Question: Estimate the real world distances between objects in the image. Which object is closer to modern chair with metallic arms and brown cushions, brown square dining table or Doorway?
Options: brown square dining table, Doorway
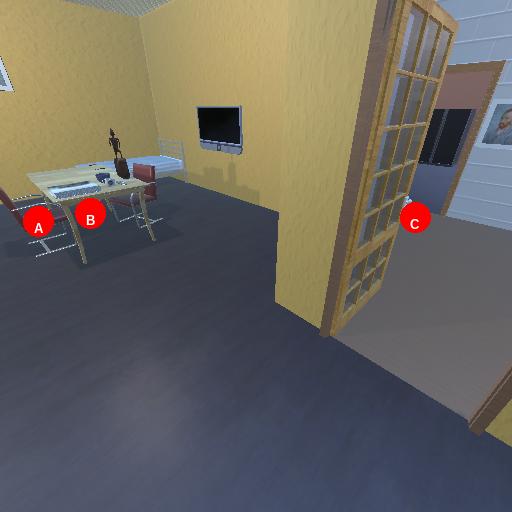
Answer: brown square dining table